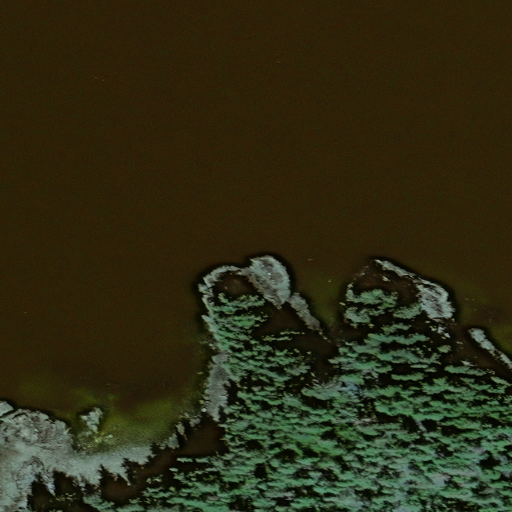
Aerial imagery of cape in Alaska named Pinta Point containing only unknown